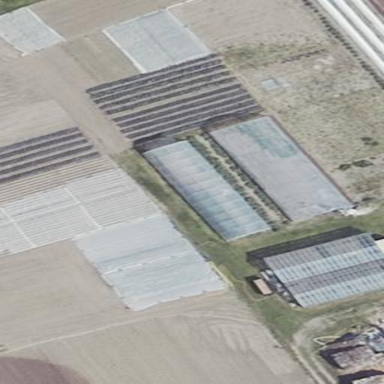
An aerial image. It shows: Greenhouse.